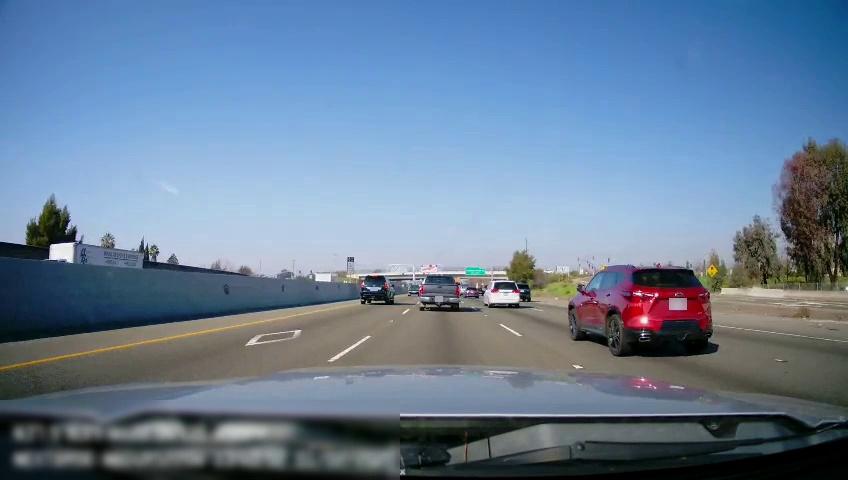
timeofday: Day
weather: Sunny
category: Drivable Space
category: Drivable Space
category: Vehicles | Truck
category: Vehicles | SUV
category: Vehicles | Truck
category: Vehicles | SUV
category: Vehicles | SUV
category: Vehicles | SUV
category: Vehicles | Car
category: Vehicles | Truck
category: Vehicles | Truck
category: Lanes | Alternate Lane
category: Lanes | Current Lane
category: Lanes | Alternate Lane
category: Lanes | Alternate Lane
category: Lanes | Alternate Lane
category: Lanes | Alternate Lane
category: Traffic | Signs
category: Traffic | Signs
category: Traffic | Signs
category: Traffic | Signs